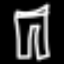
Label: pants